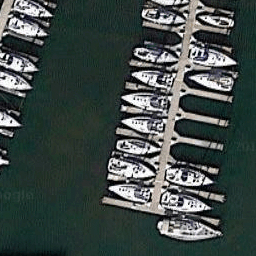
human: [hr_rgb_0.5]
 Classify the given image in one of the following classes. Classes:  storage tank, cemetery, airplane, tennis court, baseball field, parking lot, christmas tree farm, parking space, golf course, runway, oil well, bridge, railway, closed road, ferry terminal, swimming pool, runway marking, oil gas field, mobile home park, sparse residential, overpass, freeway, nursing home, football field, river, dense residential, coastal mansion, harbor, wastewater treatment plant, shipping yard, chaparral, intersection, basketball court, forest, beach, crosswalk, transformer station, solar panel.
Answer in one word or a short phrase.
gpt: harbor